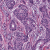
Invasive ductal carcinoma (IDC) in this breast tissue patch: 1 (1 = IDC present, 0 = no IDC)